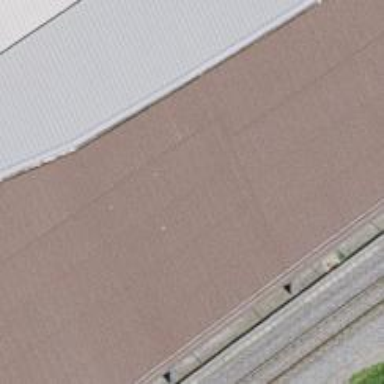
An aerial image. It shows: Railway switch.